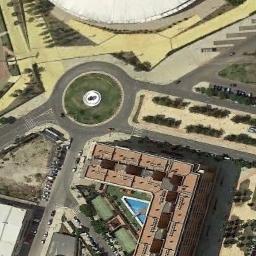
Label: roundabout